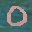
Label: 0